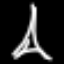
Label: The Eiffel Tower